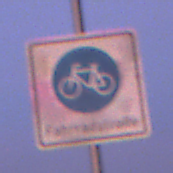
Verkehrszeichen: BeginnFahrradstrasse
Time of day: Dawn
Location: Outdoor (Nature)
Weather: PartlyCloudy
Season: NotSpecified
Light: Natural